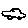
Label: car